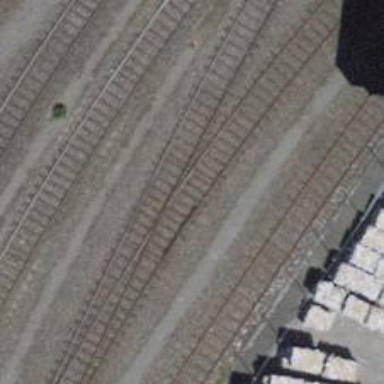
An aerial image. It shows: Single railway spur track.